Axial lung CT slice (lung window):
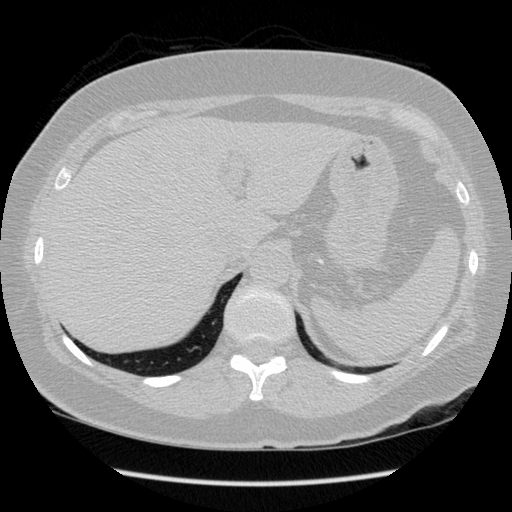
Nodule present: no